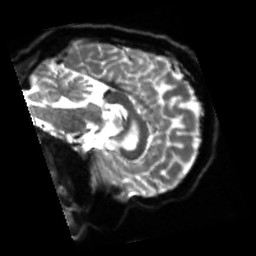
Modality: sbref
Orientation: sagittal
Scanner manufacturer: siemens
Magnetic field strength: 3 T
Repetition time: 4 s
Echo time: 0.0594 s